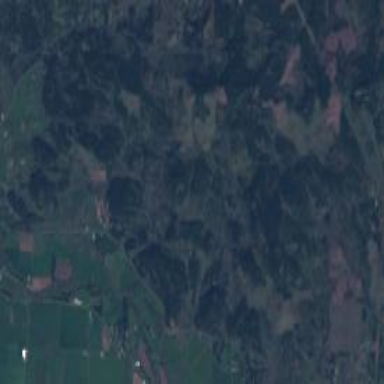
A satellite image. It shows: Semi-evergreen forest.